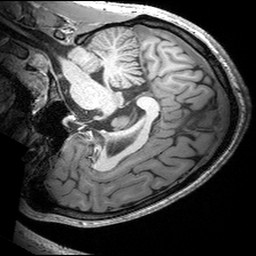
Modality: T1w
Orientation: sagittal
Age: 25
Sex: male
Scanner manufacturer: siemens
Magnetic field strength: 3 T
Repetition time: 2.53 s
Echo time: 0.00299 s